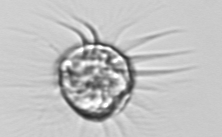
Label: Leegaardiella_ovalis